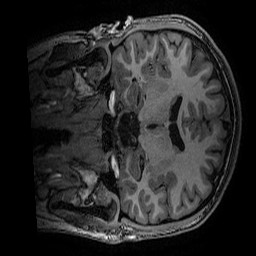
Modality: T1w
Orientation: coronal
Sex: male
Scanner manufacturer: ge
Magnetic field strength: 3 T
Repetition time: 0.007664 s
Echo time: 0.00342 s